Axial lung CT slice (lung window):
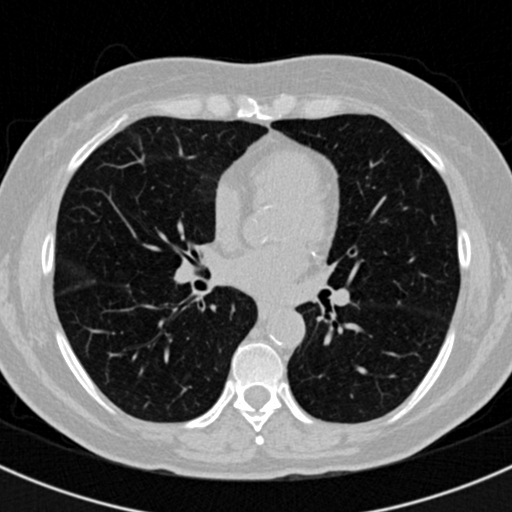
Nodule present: no